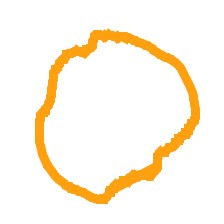
Shape: circle